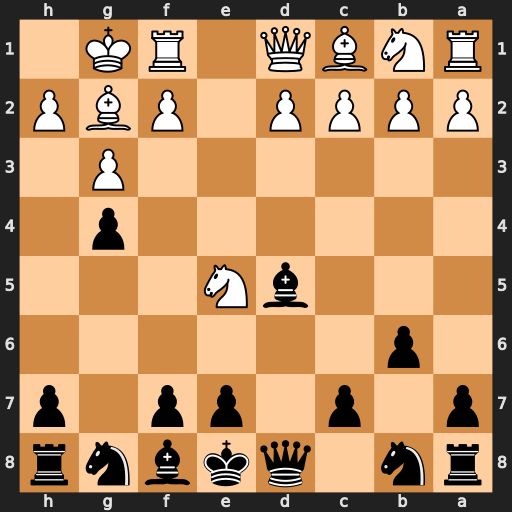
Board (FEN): rn1qkbnr/p1p1pp1p/1p6/3bN3/6p1/6P1/PPPP1PBP/RNBQ1RK1
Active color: b
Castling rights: kq
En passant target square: -
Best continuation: Bxg2 Kxg2 Qd5+ f3 Qxe5